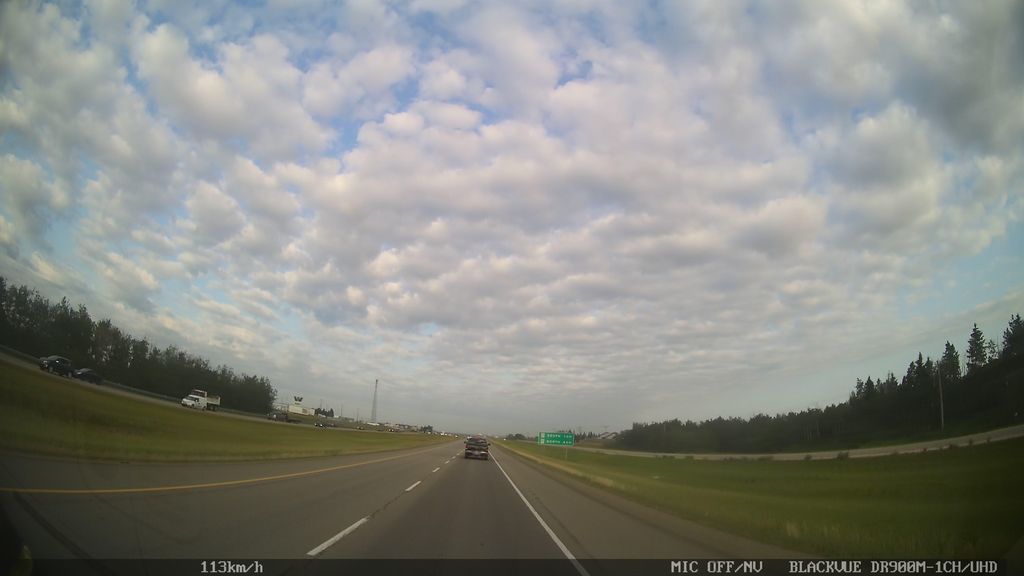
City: edmonton